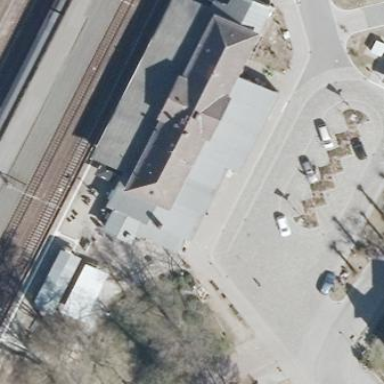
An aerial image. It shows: Train station building.